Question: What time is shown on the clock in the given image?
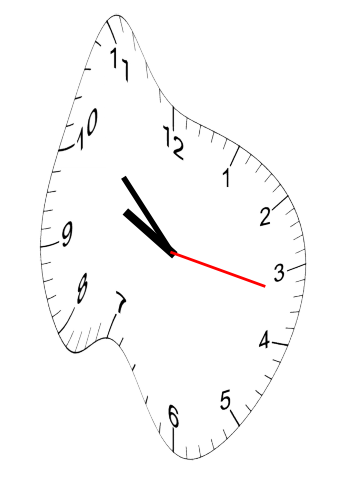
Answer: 09:52:17